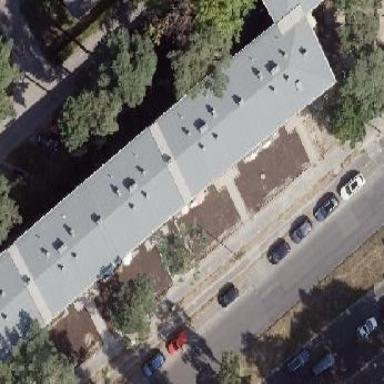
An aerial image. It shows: Apartment building with flat roof.